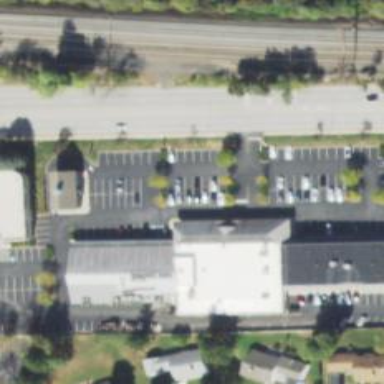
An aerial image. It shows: Pharmacy specializing in healthcare.